Interaction volume radius: 5 \u00c5
Interaction volume height: 30 \u00c5
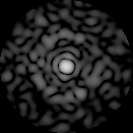
Disorder parameter: 0.8486